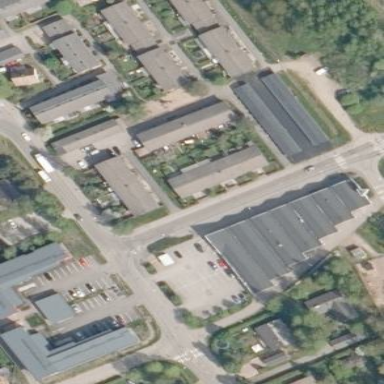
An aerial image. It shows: Commercial building.